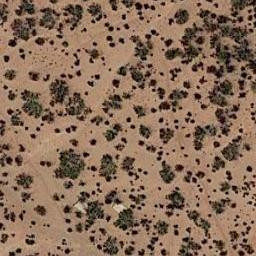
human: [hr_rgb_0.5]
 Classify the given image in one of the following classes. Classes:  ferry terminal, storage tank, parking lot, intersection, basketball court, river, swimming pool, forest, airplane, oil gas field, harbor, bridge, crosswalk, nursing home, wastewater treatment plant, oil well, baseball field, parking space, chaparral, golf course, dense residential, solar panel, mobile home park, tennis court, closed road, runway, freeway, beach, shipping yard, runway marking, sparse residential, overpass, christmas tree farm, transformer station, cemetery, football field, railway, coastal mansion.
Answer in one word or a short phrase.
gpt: chaparral